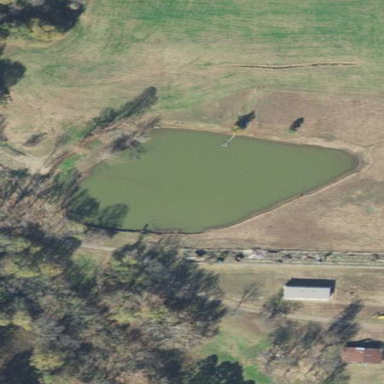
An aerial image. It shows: Serene pond surrounded by nature.